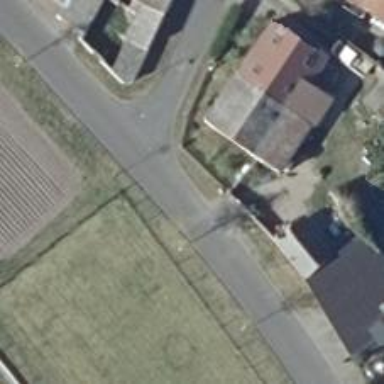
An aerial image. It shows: Asphalt road in residential area.